Question: I have a wp-network installed with users that can create pages in each site.
Each of those pages get a place in the primary menu, and only one user have permission to create all this menu.
I want to create a user only to be able to edit the content of the pages, but not the title.
How can I disable the title of the page to be edited from the admin menu for a specific user, or (far better) for a capability?
I thought only a possibility, that's editing admin css to hide the title textbox, but I have two problems:
1. I don't like to css-hide things.
2. I don't know where is the admin css. I know php, but don't know how to add a css hide to an element for a capability.

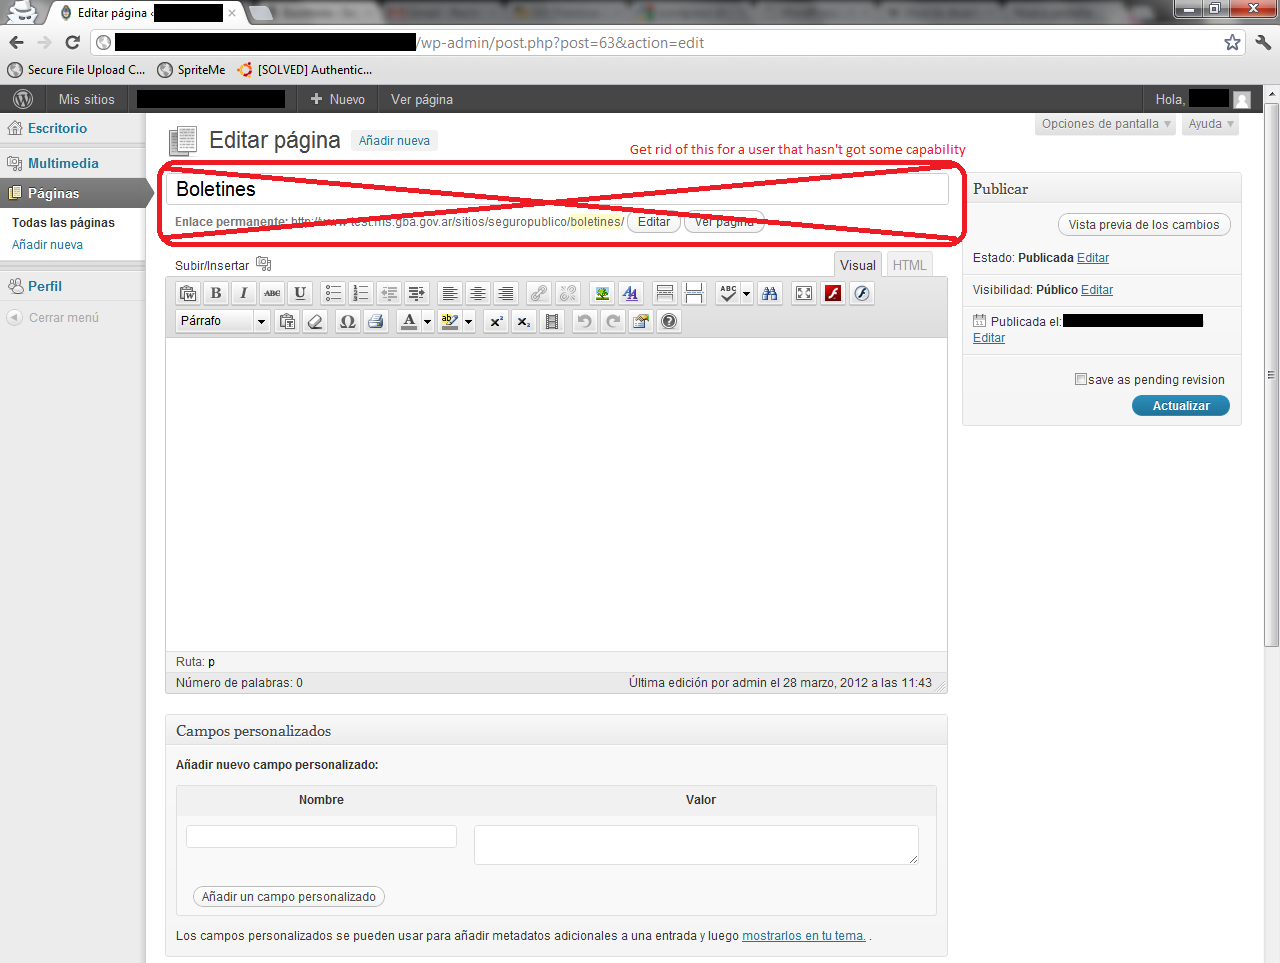
Answer: You should definitely use CSS to hide the div#titlediv. You'll want the title to show in the markup so the form submission, validation, etc continues to operate smoothly.
Some elements you'll need to know to implement this solution:
1. current_user_can() is a boolean function that tests if the current logged in user has a capability or role.
2. You can add style in line via the admin_head action, or using wp_enqueue_style if you'd like to store it in a separate CSS file.
Here is a code snippet that will do the job, place it where you find fit, functions.php in your theme works. I'd put it inside a network activated plugin if you're using different themes in your network:
'''
<?php
add_action('admin_head', 'maybe_modify_admin_css');
function maybe_modify_admin_css() {
if (current_user_can('specific_capability')) {
?>
<style>
div#titlediv {
display: none;
}
</style>
<?php
}
}
?>
'''